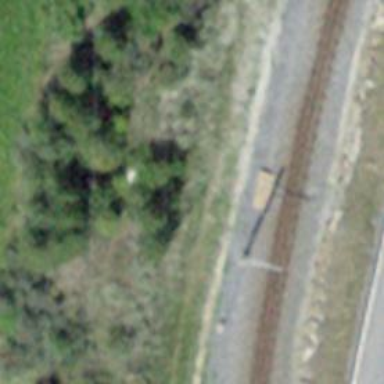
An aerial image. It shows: Catenary mast for power lines.